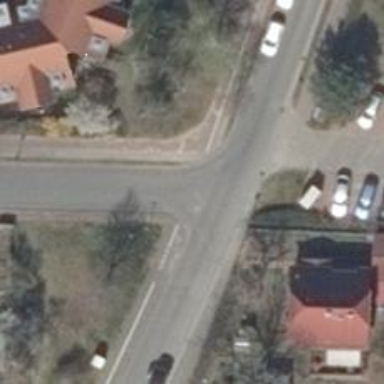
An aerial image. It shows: Residential road with asphalt surface. Both sides have sidewalks.